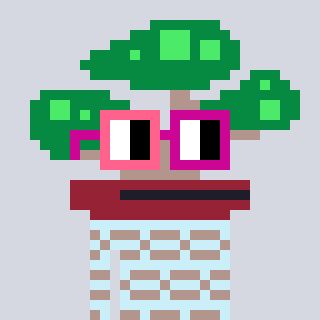
a pixel art character with square pink and red glasses, a bonsai-shaped head and a cold-colored body on a cool background